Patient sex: M
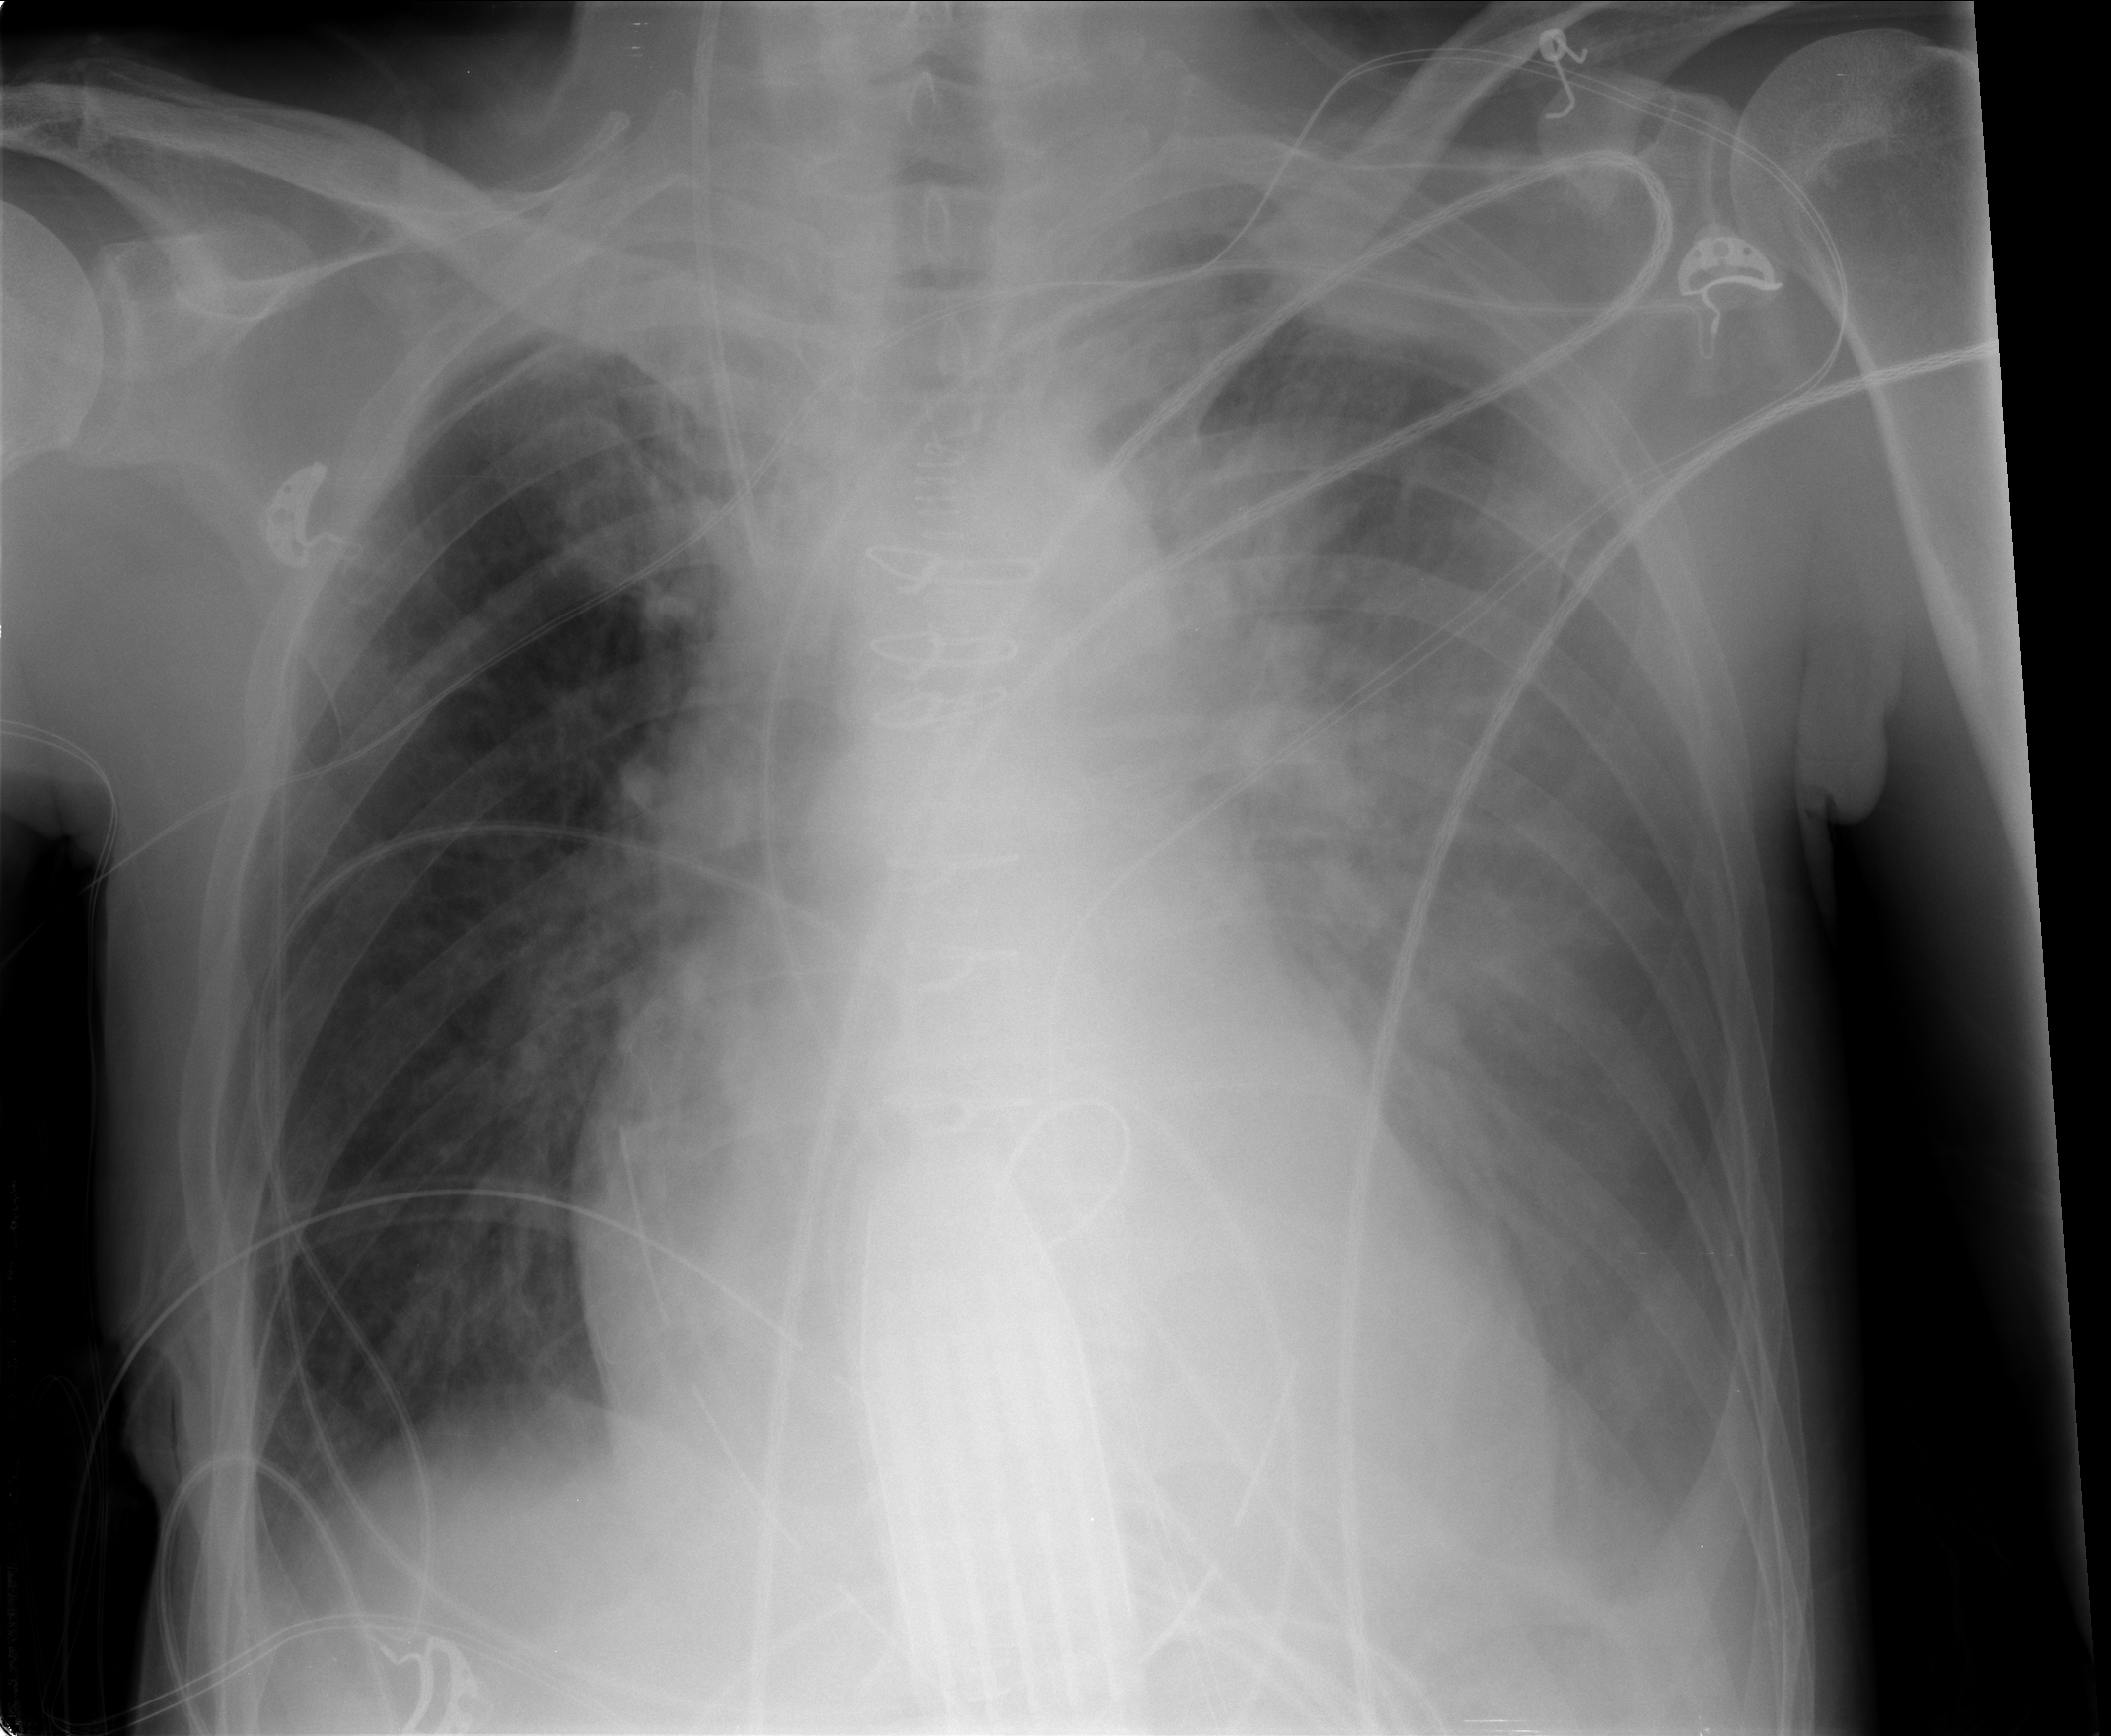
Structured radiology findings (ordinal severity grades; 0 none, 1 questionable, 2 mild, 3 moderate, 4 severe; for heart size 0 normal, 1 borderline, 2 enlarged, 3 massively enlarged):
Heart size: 0
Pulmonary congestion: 2
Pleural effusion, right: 2
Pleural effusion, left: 3
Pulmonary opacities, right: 0
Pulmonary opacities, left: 2
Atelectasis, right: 2
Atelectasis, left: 2